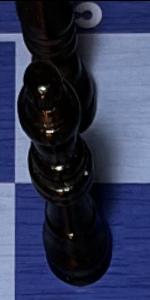
Label: Queen_Black